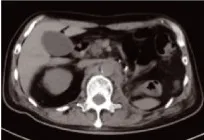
6 months after axitinib.
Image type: radiology (ct)